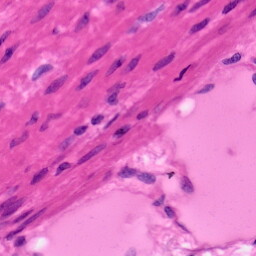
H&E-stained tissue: Pancreatic